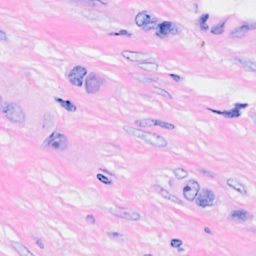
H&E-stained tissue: Breast